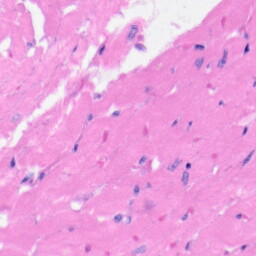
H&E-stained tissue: Heart